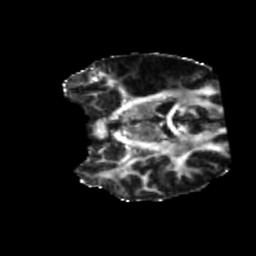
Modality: FA
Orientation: coronal
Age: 36
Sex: female
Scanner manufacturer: siemens
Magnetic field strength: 3 T
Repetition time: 5.25 s
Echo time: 0.08 s